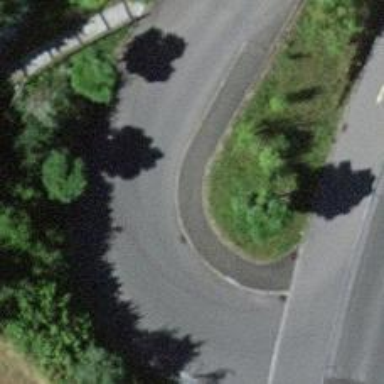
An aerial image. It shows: Sidewalk along the footway.